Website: apple-inc
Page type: payment
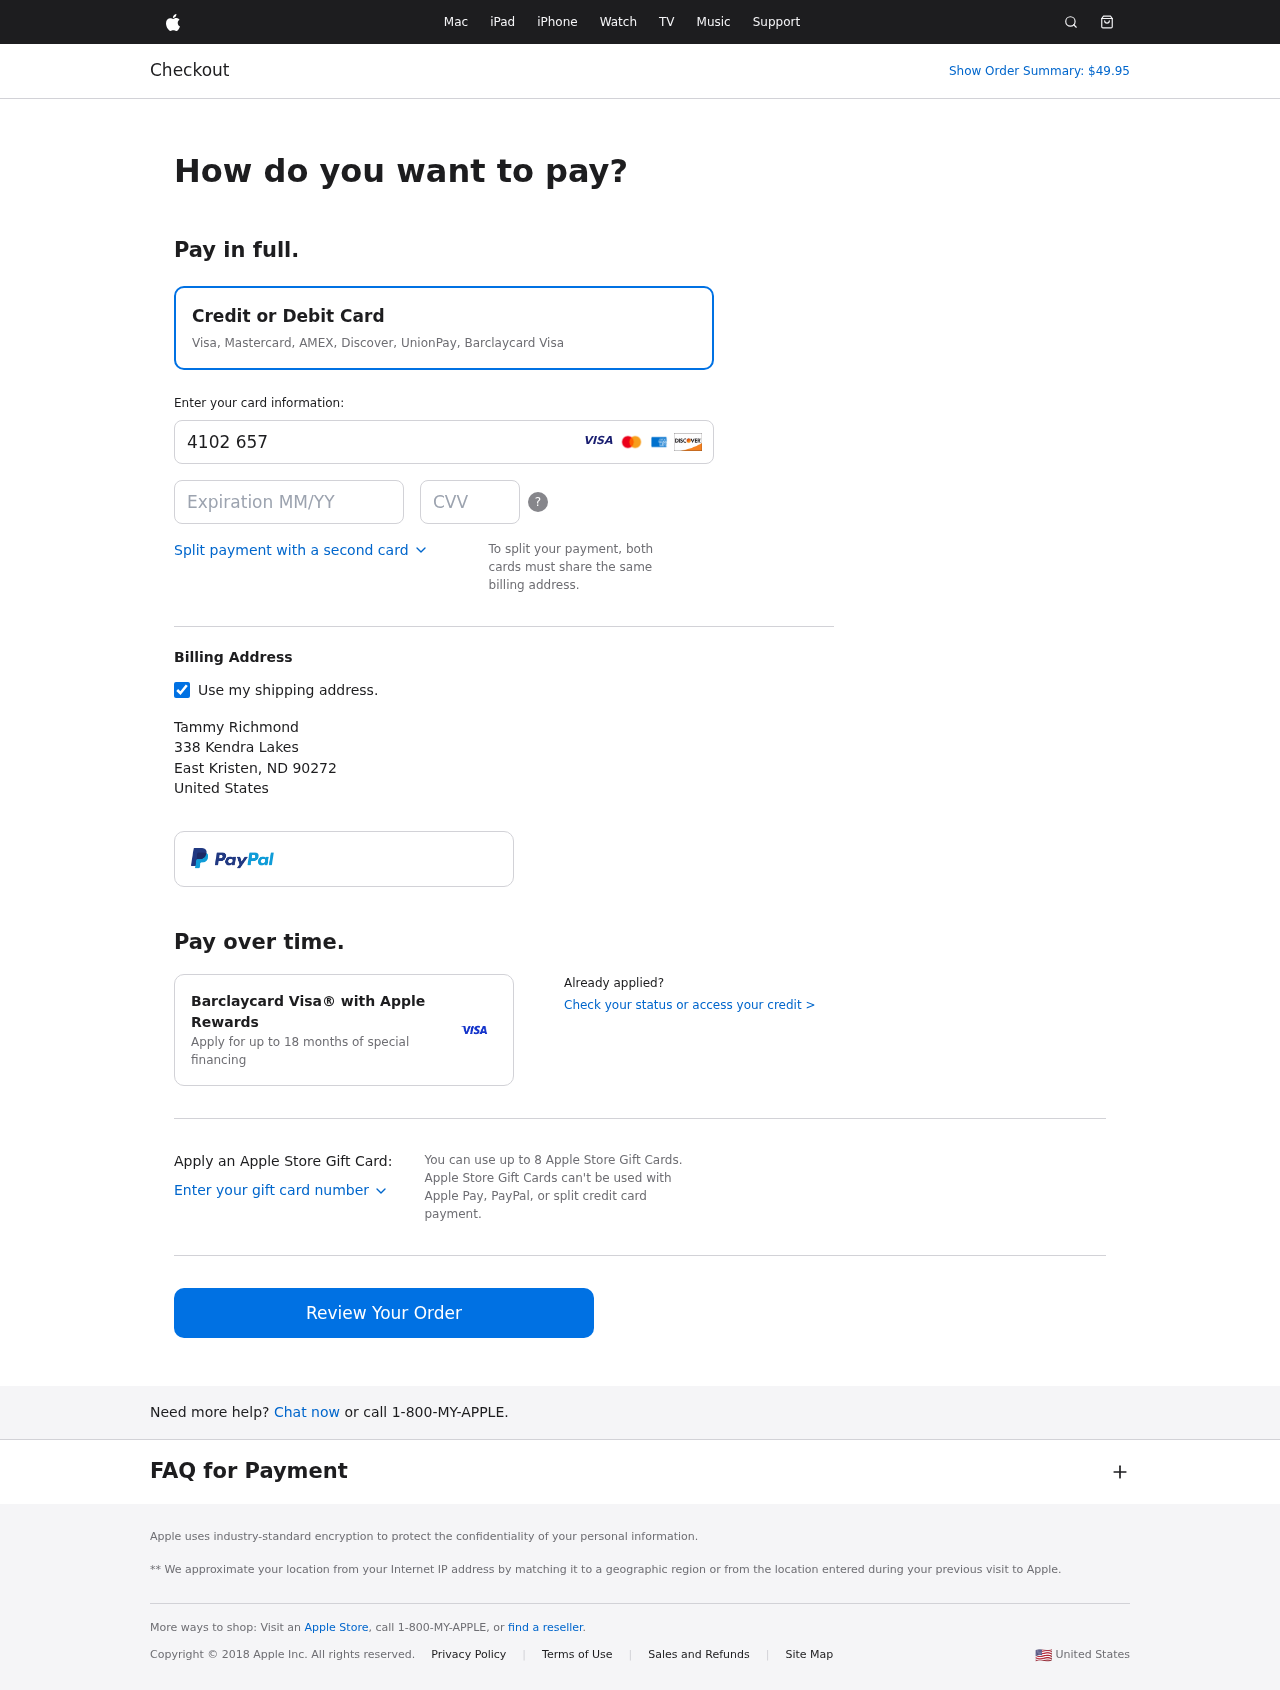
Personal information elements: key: PII_CARD_CVV
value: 743
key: PII_CARD_EXPIRY
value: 07/26
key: PII_CARD_NUMBER
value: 4102 6572 8356 2102
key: PII_CITY
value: East Kristen
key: PII_COUNTRY
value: United States
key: PII_FULLNAME
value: Tammy Richmond
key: PII_POSTCODE
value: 90272
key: PII_STATE_ABBR
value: ND
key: PII_STREET
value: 338 Kendra Lakes
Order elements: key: ORDER_TOTAL
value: Show Order Summary: $49.95